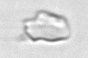
Label: detritus_transparent